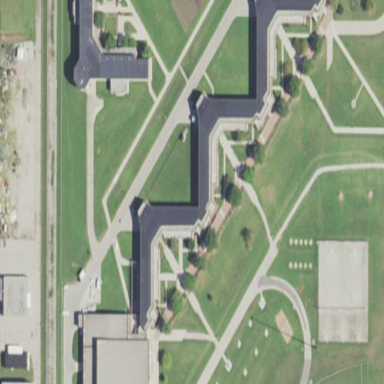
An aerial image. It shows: Prison building.